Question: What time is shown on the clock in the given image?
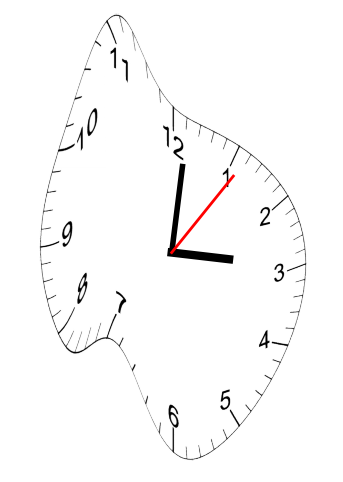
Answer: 03:01:06